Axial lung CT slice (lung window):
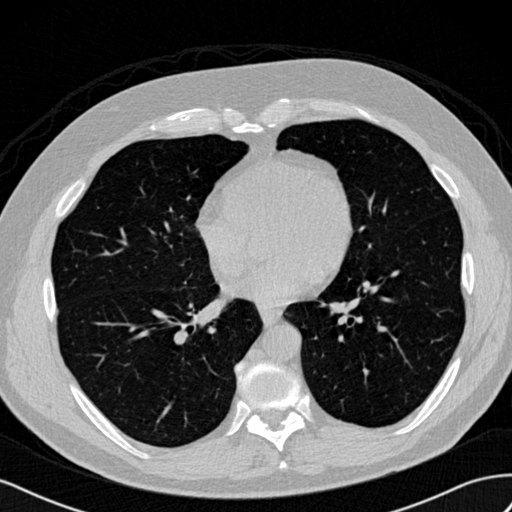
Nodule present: no